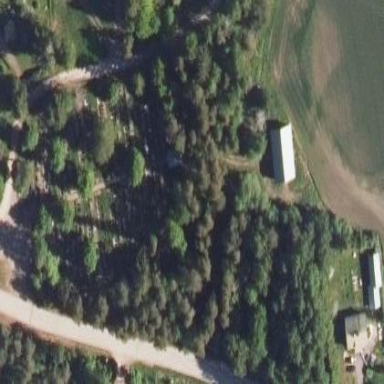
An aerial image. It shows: Cemetery.